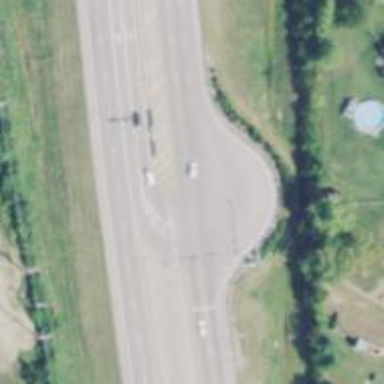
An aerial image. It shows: This image shows trunk highway that functions as expressway.